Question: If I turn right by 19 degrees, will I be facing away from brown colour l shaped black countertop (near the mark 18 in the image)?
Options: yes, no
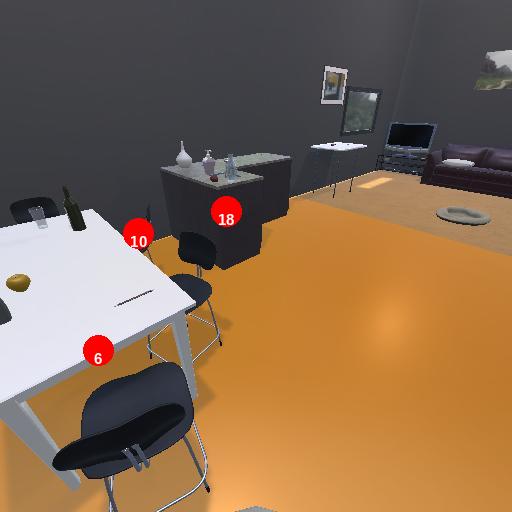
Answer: yes